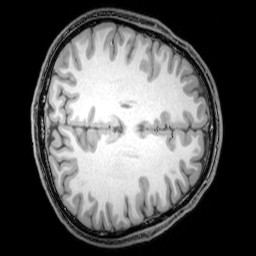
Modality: T1w
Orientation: axial
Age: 23
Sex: male
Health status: healthy
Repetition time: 0.081 s
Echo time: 0.037 s